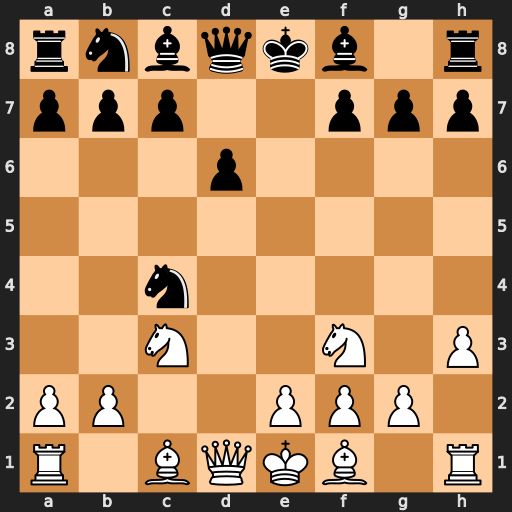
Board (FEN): rnbqkb1r/ppp2ppp/3p4/8/2n5/2N2N1P/PP2PPP1/R1BQKB1R
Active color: w
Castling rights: KQkq
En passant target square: -
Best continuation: Qa4+ c6 Qxc4